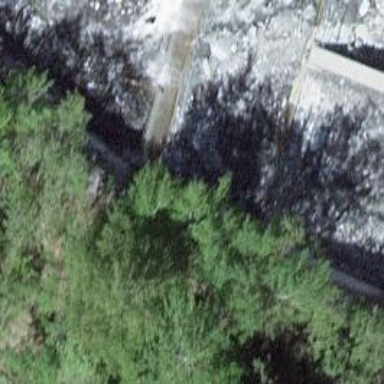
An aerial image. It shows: Retaining wall.